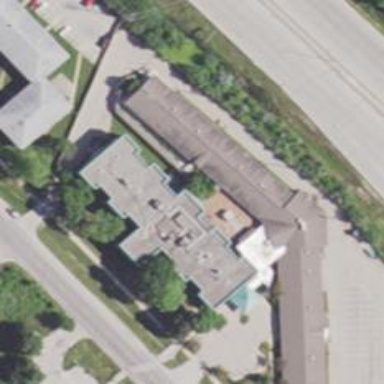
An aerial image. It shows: Nursing home building.